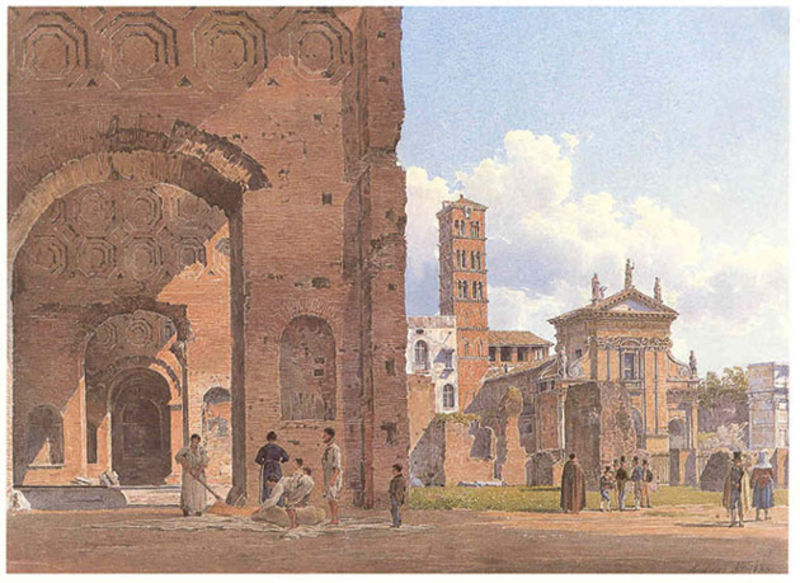
Titel: Blick aus der Konstantinsbasilika in Rom auf S. Francesca Romana
Künstler: Rudolf von Alt
Standort: Karlsruhe
Institution: Staatliche Kunsthalle Karlsruhe
Schlagwörter: blau, gemälde, himmel, mann, schatten, weiß, wolken, frauen, grün, kirchturm, landschaft, menschen, sitzen, stadt, braun, fenster, frankreich, frau, grau, kleid, licht, männer, orange, strasse, stroh, tür, zeichnung, dach, gebäude, gras, haus, rot, tuch, weg, wiese, wolke, leute, malerei, ornament, rock, zylinder, alt, architektur, arm, barock, stehen, stein, steine, tod, signatur, öl, häuser, gehen, kirche, sonne, boden, figur, mantel, adel, händler, kind, personen, arbeit, kinder, szenerie, turm, himmelblau, sommer, bogen, fassade, fassaden, italien, ort, passanten, vedute, venedig, giebel, mauer, ziegel, spazieren, platz, besucher, pilaster, arbeiter, figuren, rundbogen, weib, weiber, durchgang, stufe, stufen, besen, hoch, tor, stadtansicht, bögen, verfall, waschen, eingang, gang, nische, ruine, antike, glockenturm, orient, torbogen, mauerwerk, ruinen, sonnig, arkaden, kathedrale, rom, dreiecksgiebel, römer, klinker, statuen, voluten, mauern, antik, toga, rundbögen, florenz, forscher, mönch, mönche, tempel, kassetten, klassik, weise, besichtigung, forum, klassisch, campanile, basilika, backsteine, nischen, kriche, imposant, doppelfenster, vendig, verona, italienisch, bewohner, neuzeit, mneschen, mark, kirchtum, sklupturen, konstantinsbasilika, menshcne, thoga, ormnament, giguren, marjt, gebeude, architektur#, gemaäuer, unterfürhung, lhimmel, lkloster